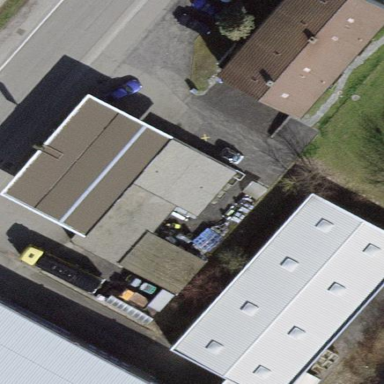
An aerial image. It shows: Fuel station building.